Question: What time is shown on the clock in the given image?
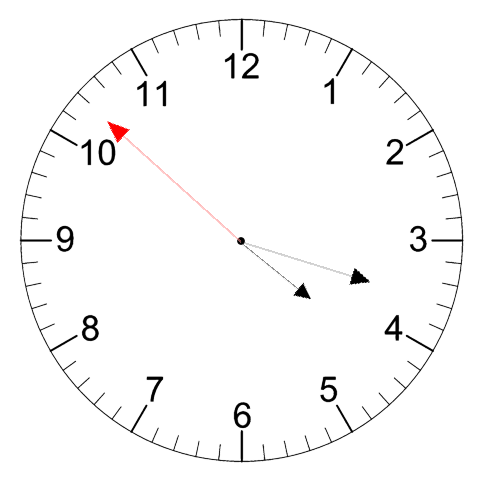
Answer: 04:17:52